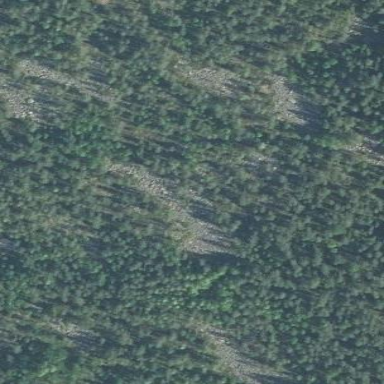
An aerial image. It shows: Landscape of bare rock.